Question: I'm using CListCtrl ( <URL> to display a table with 2 columns: one has strings, the second has buttons.
Is there any way have a single column with this combination of (different) items?
Or maybe a way to hide the separator?
Edit:
Currently it looks like:

As you can see, there are 3 headers (the header separators are higlighted with red circles).
I would like only one column.
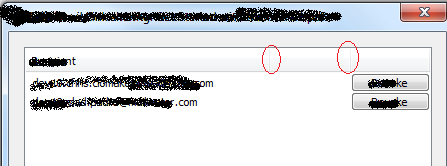
Answer: Yes. Just use Customdraw.
Handling NM_CUSTOMDRAW will allow you to customize all content in the item of the list control. Also it will allow you to draw a button in the specific control instead of creating a new window inside the list control. NM_CUSTOMDRAW is easy to use and much simpler than owner draw functionality.
Here two articles that describe this stuff.
<URL>
<URL>